Question: I'm trying to allow user to download a generated pdf by clicking a button but I don't know where is the problem in my code
I have a servlet
'''
public class PdfGeneratorServlet extends HttpServlet {
private static final long serialVersionUID = 1L;
@Override
protected void doGet(HttpServletRequest req, HttpServletResponse response)
throws ServletException, IOException {
super.doGet(req, response);
try {
System.out.println("yes this is the servlet pdfgenerator");
ByteArrayOutputStream pdfOutputStream =
new ByteArrayOutputStream();
// Create PDF represented by document and write
// send outout to our output stream.
// Document has the size and margins.
Document document =
new Document(PageSize.A4, 50, 50, 50, 50);
PdfWriter.getInstance(document, pdfOutputStream);
// PDF metadata. Please see Document class
// documentation to see more metadata that
// you can use.
document.addTitle("Servlet sample");
document.addAuthor("The Kahimyang Project");
document.open();
// Write a paragraph using with font.
document.add(new Paragraph("PDF Writer",
FontFactory.getFont(FontFactory.HELVETICA_BOLD, 20)));
// Paragraphs can contains, tables, images,
// text, chuck of text, etc.
Paragraph paragraph1 = new Paragraph();
Chunk text = new Chunk("Content to write",
FontFactory.getFont(FontFactory.HELVETICA_BOLD, 12));
paragraph1.add(text);
// the image url below is a sample image
Image image =
Image.getInstance(
new URL("http://kahimyang.info/kauswagan/images/bribe-no.png"));
// this would enable succedding text in the same
// paragraph to wrap around the righ-aligned
// image
image.setAlignment(Image.RIGHT | Image.TEXTWRAP);
// Insert image to the same paragraph where we
// have our text above.
paragraph1.add(image);
// add the paragraph to our document
document.add(paragraph1);
Chunk hyperlink = new Chunk("The Kahimyang Project",
FontFactory.getFont(
FontFactory.TIMES, 12, Font.UNDERLINE));
// We add a hyperlink to chunk of text
// The link below is a sample link.
hyperlink.setAction(
new PdfAction(new URL("http://kahimyang.info")));
Paragraph paragraph2 =
new Paragraph("More text for your document.");
// Add text with hyperlink to paragraph
paragraph2.add(hyperlink);
document.add(paragraph2);
document.close();
// Header
response.setHeader("Expires", "0");
response.setContentType("application/pdf");
response.setContentLength(pdfOutputStream.size());
// Write the PDF
ServletOutputStream responseOutputStream =
response.getOutputStream();
responseOutputStream.write(pdfOutputStream.toByteArray());
responseOutputStream.flush();
responseOutputStream.close();
} catch (Exception e) {
}
}
@Override
public String getServletInfo() {
return "My PDF Generator";
}
}
'''
and my button in xhtml is
'<h:outputLink value="pdf/khalid"> <h:outputText value="Generate PDF" /> </h:outputLink>'
and my servlet Mapping in web.xml
'''
<!-- PDF Servlet -->
<servlet>
<servlet-name>PdfGenerator</servlet-name>
<servlet-class>com.project.servlets.PdfGeneratorServlet</servlet-class>
<load-on-startup>1</load-on-startup>
</servlet>
<servlet-mapping>
<servlet-name>PdfGenerator</servlet-name>
<url-pattern>/pdf/*</url-pattern>
</servlet-mapping>
'''
is when I click on the link there is no file download but a redirection to a 405 page

when I delete the line 'super.doGet(req, response);' from the Servlet this redirect me to a blank page and no pdf is downloading.
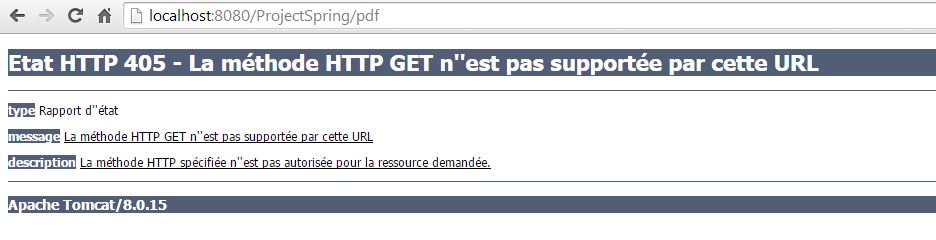
Answer: Don't call 'super.doGet': that's what is throwing the "GET not supported" error. The default implementation of 'doGet' (i.e. the one defined in 'HttpServlet' which is the 'super' class here, is to print the message that GET is undefined. Because by default, you haven't defined it yet (i.e. not overloaded the 'doGet' method). So when you call 'super.doGet' its filling the 'response' with the 405 headers. You don't want the super class to run its default method; you only want your overloaded method to run.
After you've called 'super.doGet' the rest of your function is wrapped in a 'try' with an empty 'catch'. I think probably, if you were to output the error there to a log it would be something like "response headers already set" because the call to 'super.doGet' already set the headers to content-type HTML, status 405, etc. so your attempt to change the content-type to PDF is going to throw an error there.
As to the rest of your problem, you have not set enough headers. Namely, you are missing these two:
'''
response.setContentType("application/pdf");
response.addHeader("Content-Disposition", "filename=whatever.pdf");
'''
And rather than doing:
'''
ByteArrayOutputStream pdfOutputStream = new ByteArrayOutputStream();
...
PdfWriter.getInstance(document, pdfOutputStream);
...
//set headers
ServletOutputStream responseOutputStream = response.getOutputStream();
responseOutputStream.write(pdfOutputStream.toByteArray());
responseOutputStream.flush();
responseOutputStream.close();
'''
I would advise just passing the servlet response outputstream directly into the 'getInstance' method of the PDF writer:
'''
//set headers
PdfWriter.getInstance(document, new DataOutputStream(response.getOutputStream()));
...
'''
(You probably also want to save the writer into a variable 'PdfWriter writer = PdfWriter.getInstance(....);') and maybe do something with it.
That way you aren't writing to a buffer, reading from the buffer, and finally writing to the response. It just writes the PDF to the response directly instead. And there's no need to manually flush or close the response buffer. Doing it this way does mean you can no longer set the content length header, but that one is not necessary anyway and will cause problems if you get it wrong.
Also, if you set the headers first, at the very top, then it will be locked in to serving the response as PDF even if it encounters an error and doesn't actually build a valid PDF, so that rather than ending up with a blank page, in the event of an error, you'll end up with a blank (i.e. corrupt) PDF. So at least the PDF application will open. It will just open with an error like "Could not open this PDF; it may be corrupt."